Aerial crown-view tile of a tropical tree (Barro Colorado Island, Panama), acquired 20250317:
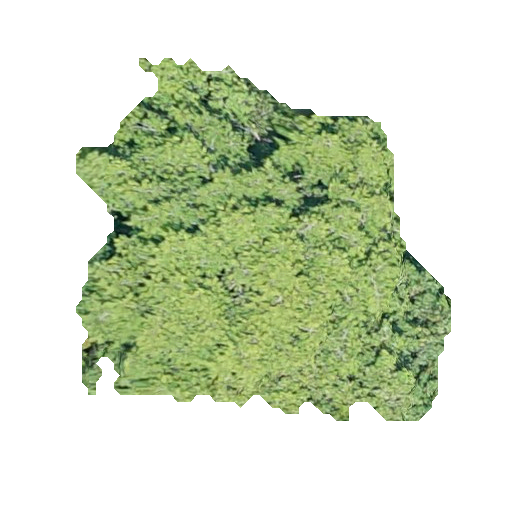
Species: Virola surinamensis
GBIF accepted scientific name: Virola surinamensis
Crown area: 145.318 m²